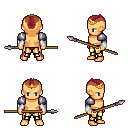
a pixel art fantasy rpg character, male body template, human, tanned skin, steel arm armor, gold greaves, brunette short mohawk hairstyle, gold tiara, white cloth bracers, spear, four views (front, back, left, right), 2x2 character sprite sheet, small pixel art, hard edges, no anti-aliasing